Field crop: tomato
Growth stage: 1
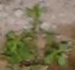
Species: portulaca